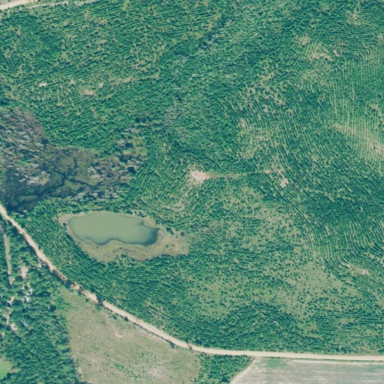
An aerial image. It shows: Non-forested wetland area.